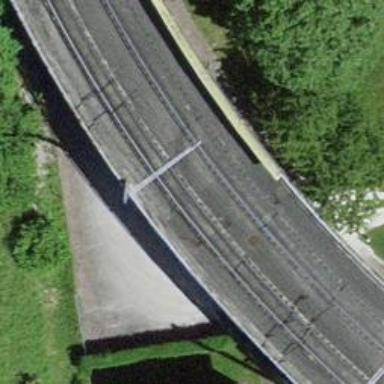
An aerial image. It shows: Tunnel along track.